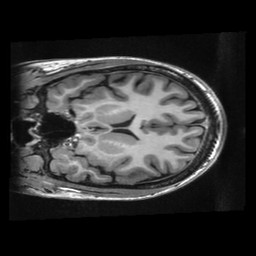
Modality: T1w
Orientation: coronal
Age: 28
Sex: female
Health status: healthy
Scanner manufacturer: ge
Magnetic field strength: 3 T
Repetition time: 0.008256 s
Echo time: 0.003108 s